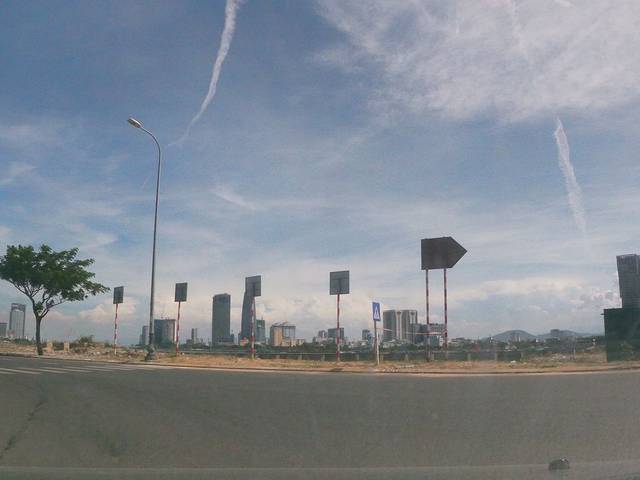
Region: Vietnam
Coordinates: 16.091, 108.227